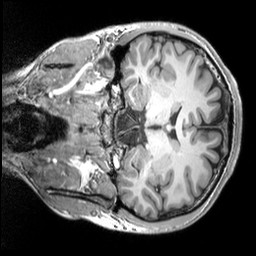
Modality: T1w
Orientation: coronal
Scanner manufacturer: siemens
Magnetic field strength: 3 T
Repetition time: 2.53 s
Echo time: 0.00298 s